Field crop: maize
Growth stage: 2
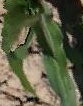
Species: maize